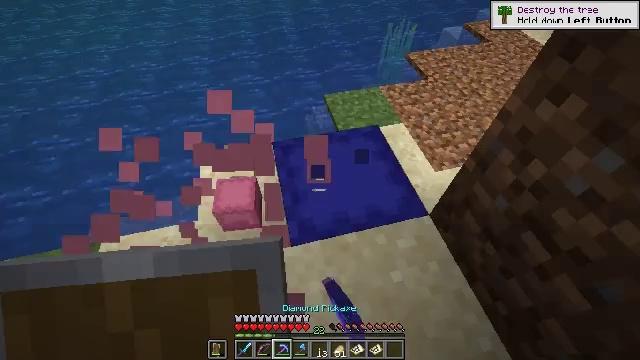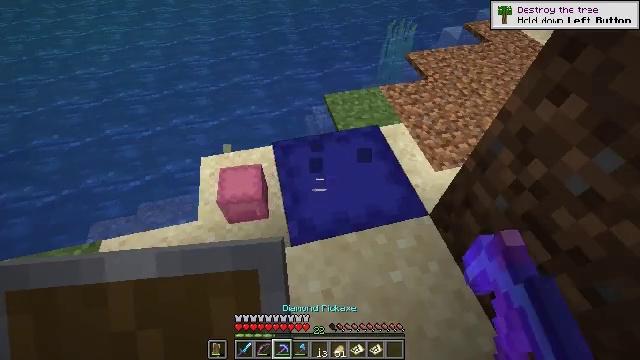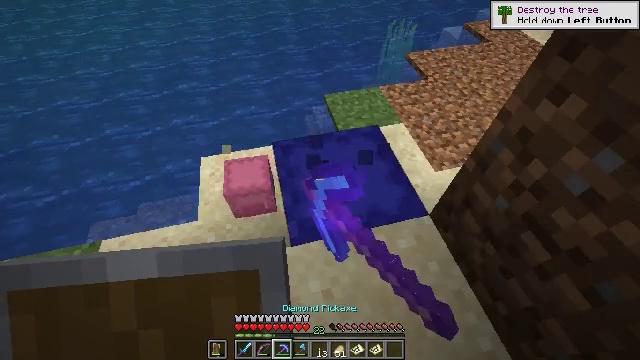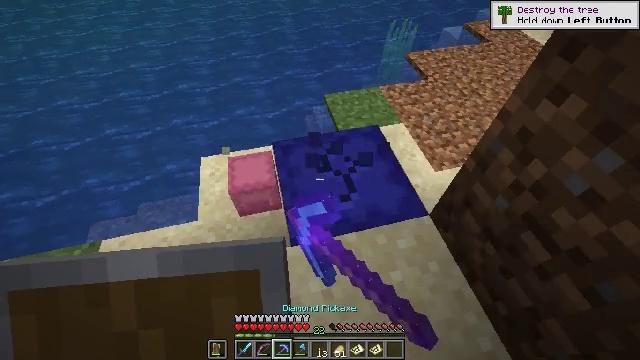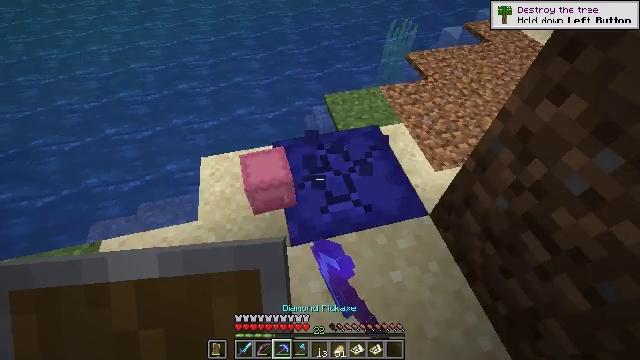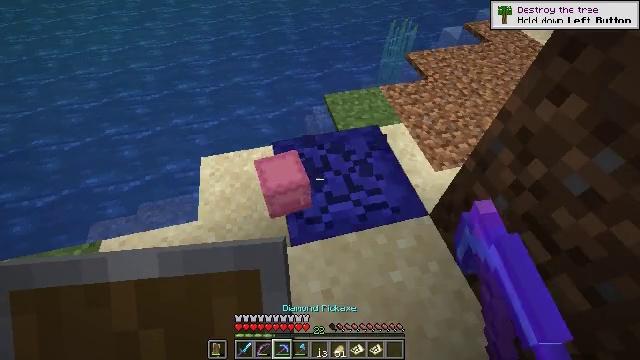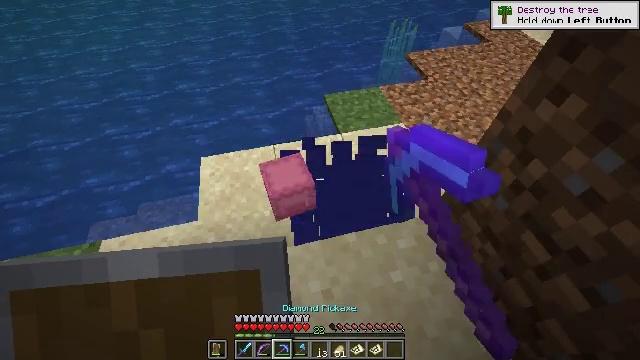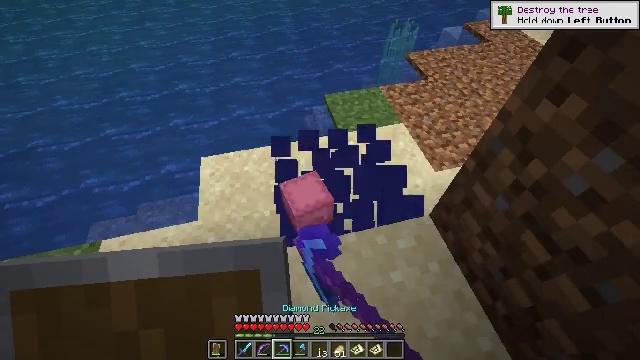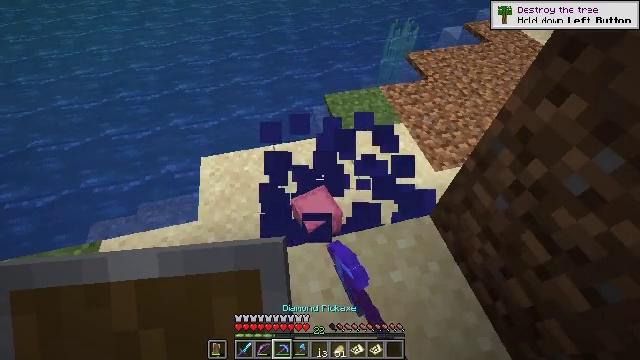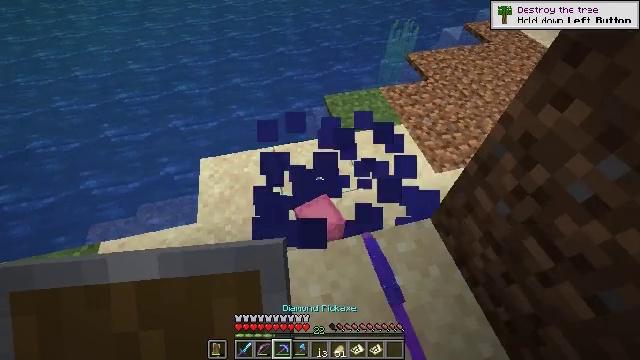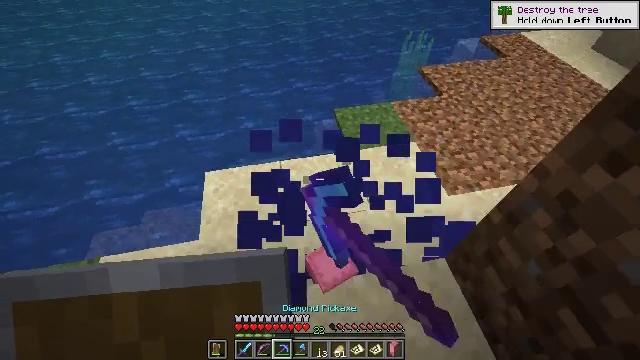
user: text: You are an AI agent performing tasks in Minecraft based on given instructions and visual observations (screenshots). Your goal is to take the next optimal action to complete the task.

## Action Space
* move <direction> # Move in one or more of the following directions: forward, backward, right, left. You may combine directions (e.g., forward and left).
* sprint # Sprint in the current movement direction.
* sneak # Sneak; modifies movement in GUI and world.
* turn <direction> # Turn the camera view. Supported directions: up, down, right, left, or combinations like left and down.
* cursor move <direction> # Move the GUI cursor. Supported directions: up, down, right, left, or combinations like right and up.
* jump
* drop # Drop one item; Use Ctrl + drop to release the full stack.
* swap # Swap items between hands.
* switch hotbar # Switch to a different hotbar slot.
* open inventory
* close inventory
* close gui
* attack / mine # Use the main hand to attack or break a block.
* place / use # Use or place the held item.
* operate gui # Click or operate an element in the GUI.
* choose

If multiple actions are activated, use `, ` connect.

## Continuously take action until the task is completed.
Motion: motion action
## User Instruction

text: Break the blue shulker box to pick it up.
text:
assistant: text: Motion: attack / mine
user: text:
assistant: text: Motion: attack / mine
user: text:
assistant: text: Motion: attack / mine
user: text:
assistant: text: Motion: attack / mine
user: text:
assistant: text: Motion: attack / mine
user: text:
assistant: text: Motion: attack / mine
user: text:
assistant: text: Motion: attack / mine
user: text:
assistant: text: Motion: attack / mine
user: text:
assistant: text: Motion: move forward, attack / mine
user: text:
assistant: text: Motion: move forward, turn left and up, attack / mine
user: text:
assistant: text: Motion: no_op